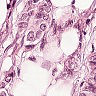
Metastatic tissue present: yes